Interaction volume radius: 5 \u00c5
Interaction volume height: 10 \u00c5
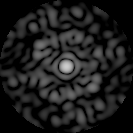
Disorder parameter: 0.8778